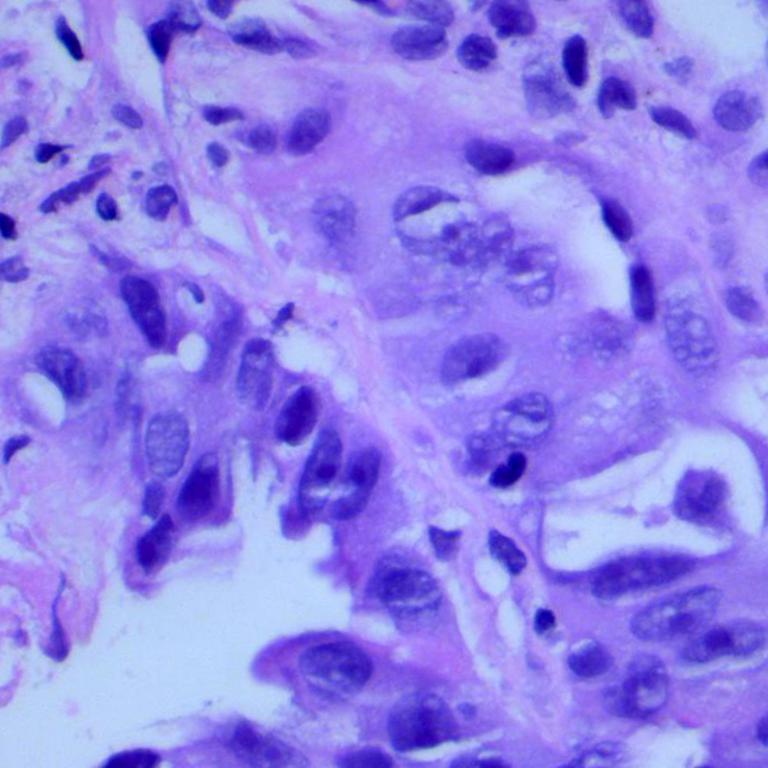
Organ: lung
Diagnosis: adenocarcinomas